Question: I created the following gradient using the Ultimate CSS Gradient Generator. It displays correctly in any browser except for IE (I've tested it in IE7, IE8, and IE9). In most browsers, the gradient is green. In IE, the gradient is blue and black. Any ideas why? I haven't tampered with the code since it was generated.
'''
background: #104815; /* Old browsers */
/* IE9 SVG, needs conditional override of 'filter' to 'none' */
background: url(data:image/svg+xml;base64,PD94bWwgdmVyc2lvbj0iMS4wIiA/Pgo8c3ZnIHhtbG5zPSJodHRwOi8vd3d3LnczLm9yZy8yMDAwL3N2ZyIgd2lkdGg9IjEwMCUiIGhlaWdodD0iMTAwJSIgdmlld0JveD0iMCAwIDEgMSIgcHJlc2VydmVBc3BlY3RSYXRpbz0ibm9uZSI+CiAgPGxpbmVhckdyYWRpZW50IGlkPSJncmFkLXVjZ2ctZ2VuZXJhdGVkIiBncmFkaWVudFVuaXRzPSJ1c2VyU3BhY2VPblVzZSIgeDE9IjAlIiB5MT0iMTAwJSIgeDI9IjEwMCUiIHkyPSIwJSI+CiAgICA8c3RvcCBvZmZzZXQ9IjAlIiBzdG9wLWNvbG9yPSIjMTA0ODE1IiBzdG9wLW9wYWNpdHk9IjEiLz4KICAgIDxzdG9wIG9mZnNldD0iMTAwJSIgc3RvcC1jb2xvcj0iIzkyYjY5MiIgc3RvcC1vcGFjaXR5PSIxIi8+CiAgPC9saW5lYXJHcmFkaWVudD4KICA8cmVjdCB4PSIwIiB5PSIwIiB3aWR0aD0iMSIgaGVpZ2h0PSIxIiBmaWxsPSJ1cmwoI2dyYWQtdWNnZy1nZW5lcmF0ZWQpIiAvPgo8L3N2Zz4=);
background: -moz-linear-gradient(45deg, #104815 0%, #92b692 100%); /* FF3.6+ */
background: -webkit-gradient(linear, left bottom, right top, color-stop(0%,#104815), color-stop(100%,#92b692)); /* Chrome,Safari4+ */
background: -webkit-linear-gradient(45deg, #104815 0%,#92b692 100%); /* Chrome10+,Safari5.1+ */
background: -o-linear-gradient(45deg, #104815 0%,#92b692 100%); /* Opera 11.10+ */
background: -ms-linear-gradient(45deg, #104815 0%,#92b692 100%); /* IE10+ */
background: linear-gradient(45deg, #104815 0%,#92b692 100%); /* W3C */
filter: progid:DXImageTransform.Microsoft.gradient( startColorstr='#104815', endColorstr='#92b692',GradientType=1 ); /* IE6-8 fallback on horizontal gradient */
'''
Here's a screenshot using NetRenderer, showing the blue-to-black gradient in IE8:

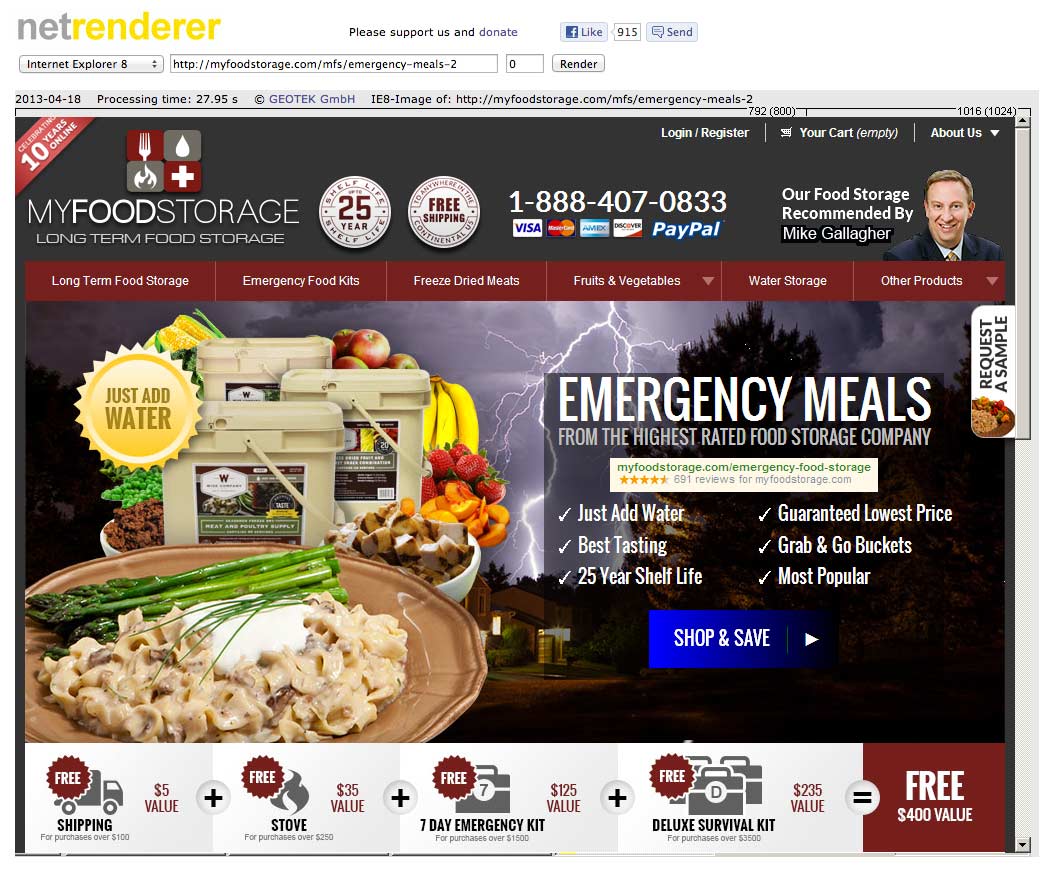
Answer: The quotes for the colour values in the filter property are being encoded as '. This causes the colour to rely on error handing and changes the original value.
Fixing the quotes will give the correct green gradient.